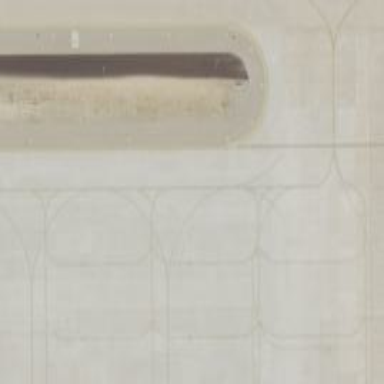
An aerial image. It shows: View of taxiway at the airport.